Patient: sex M, age 63
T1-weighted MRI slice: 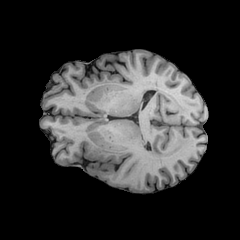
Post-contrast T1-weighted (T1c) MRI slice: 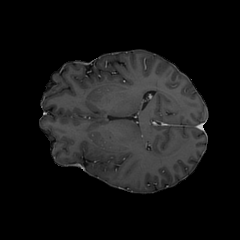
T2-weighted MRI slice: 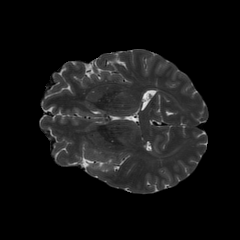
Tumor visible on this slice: yes
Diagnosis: Glioblastoma, IDH-wildtype
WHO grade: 4